Question: I've created a 'ControlTemplate' that contains a 'Grid' with two rows.
Sadly, there appears to be a single pixel gap between the cells.
How do I remove the gap?
Here's a screenshot showing the gap:

...and here's the XAML:
'''
<Window x:Class="MAQButtonTest.MainWindow"
xmlns="http://schemas.microsoft.com/winfx/2006/xaml/presentation"
xmlns:x="http://schemas.microsoft.com/winfx/2006/xaml"
Title="MainWindow" Height="695" Width="996">
<Window.Resources>
<Style TargetType="TextBlock">
<Setter Property="OverridesDefaultStyle" Value="True"/>
</Style>
<ControlTemplate TargetType="Button" x:Key="ButtonTemplate">
<Grid Width="444" Margin="0" ShowGridLines="False">
<Grid.RowDefinitions>
<RowDefinition Height="51" />
<RowDefinition Height="36" />
</Grid.RowDefinitions>
<Grid Grid.Row="0" Background="#286c97">
<TextBlock>This is the first piece of text</TextBlock>
</Grid>
<Grid Grid.Row="1" Background="#5898c0">
<ContentPresenter Grid.Row="0" />
</Grid>
</Grid>
</ControlTemplate>
</Window.Resources>
<Grid>
<Grid.ColumnDefinitions>
<ColumnDefinition Width="300" />
<ColumnDefinition />
</Grid.ColumnDefinitions>
<Grid Grid.Column="0" Background="#e9f1f6"></Grid>
<Grid Grid.Column="1" Background="#d2e3ed">
<StackPanel>
<TextBlock FontFamily="Segoe UI" FontSize="22" FontWeight="Medium" Margin="52,58,0,0" Foreground="#0c3d5d">Your Quizzes <TextBlock FontFamily="Segoe UI" FontSize="18" FontWeight="Medium" Foreground="#0c3d5d">(7)</TextBlock></TextBlock>
<Grid Margin="0,20,0,0">
<Button Width="444" Background="{x:Null}" BorderThickness="0" Template="{StaticResource ButtonTemplate}" Click="DoSomething" BorderBrush="#032135">
<TextBlock Margin="6,2.8,0,0" FontFamily="Segoe UI" FontSize="19" Foreground="#032135" FontWeight="Medium">This is a second piece of text</TextBlock>
</Button>
</Grid>
</StackPanel>
</Grid>
</Grid>
</Window>
'''
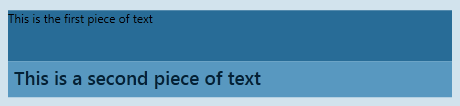
Answer: Just add in your template grid
'''
<ControlTemplate TargetType="Button" x:Key="ButtonTemplate">
<Grid Width="444" Margin="0" ShowGridLines="False" SnapsToDevicePixels="True">
<Grid.RowDefinitions>
<RowDefinition Height="51" />
<RowDefinition Height="36" />
</Grid.RowDefinitions>
<Grid Grid.Row="0" Background="#286c97">
<TextBlock>This is the first piece of text</TextBlock>
</Grid>
<Grid Grid.Row="1" Background="#5898c0">
<ContentPresenter Grid.Row="0" />
</Grid>
</Grid>
</ControlTemplate>
'''